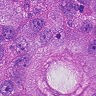
Metastatic tissue present: yes